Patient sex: F
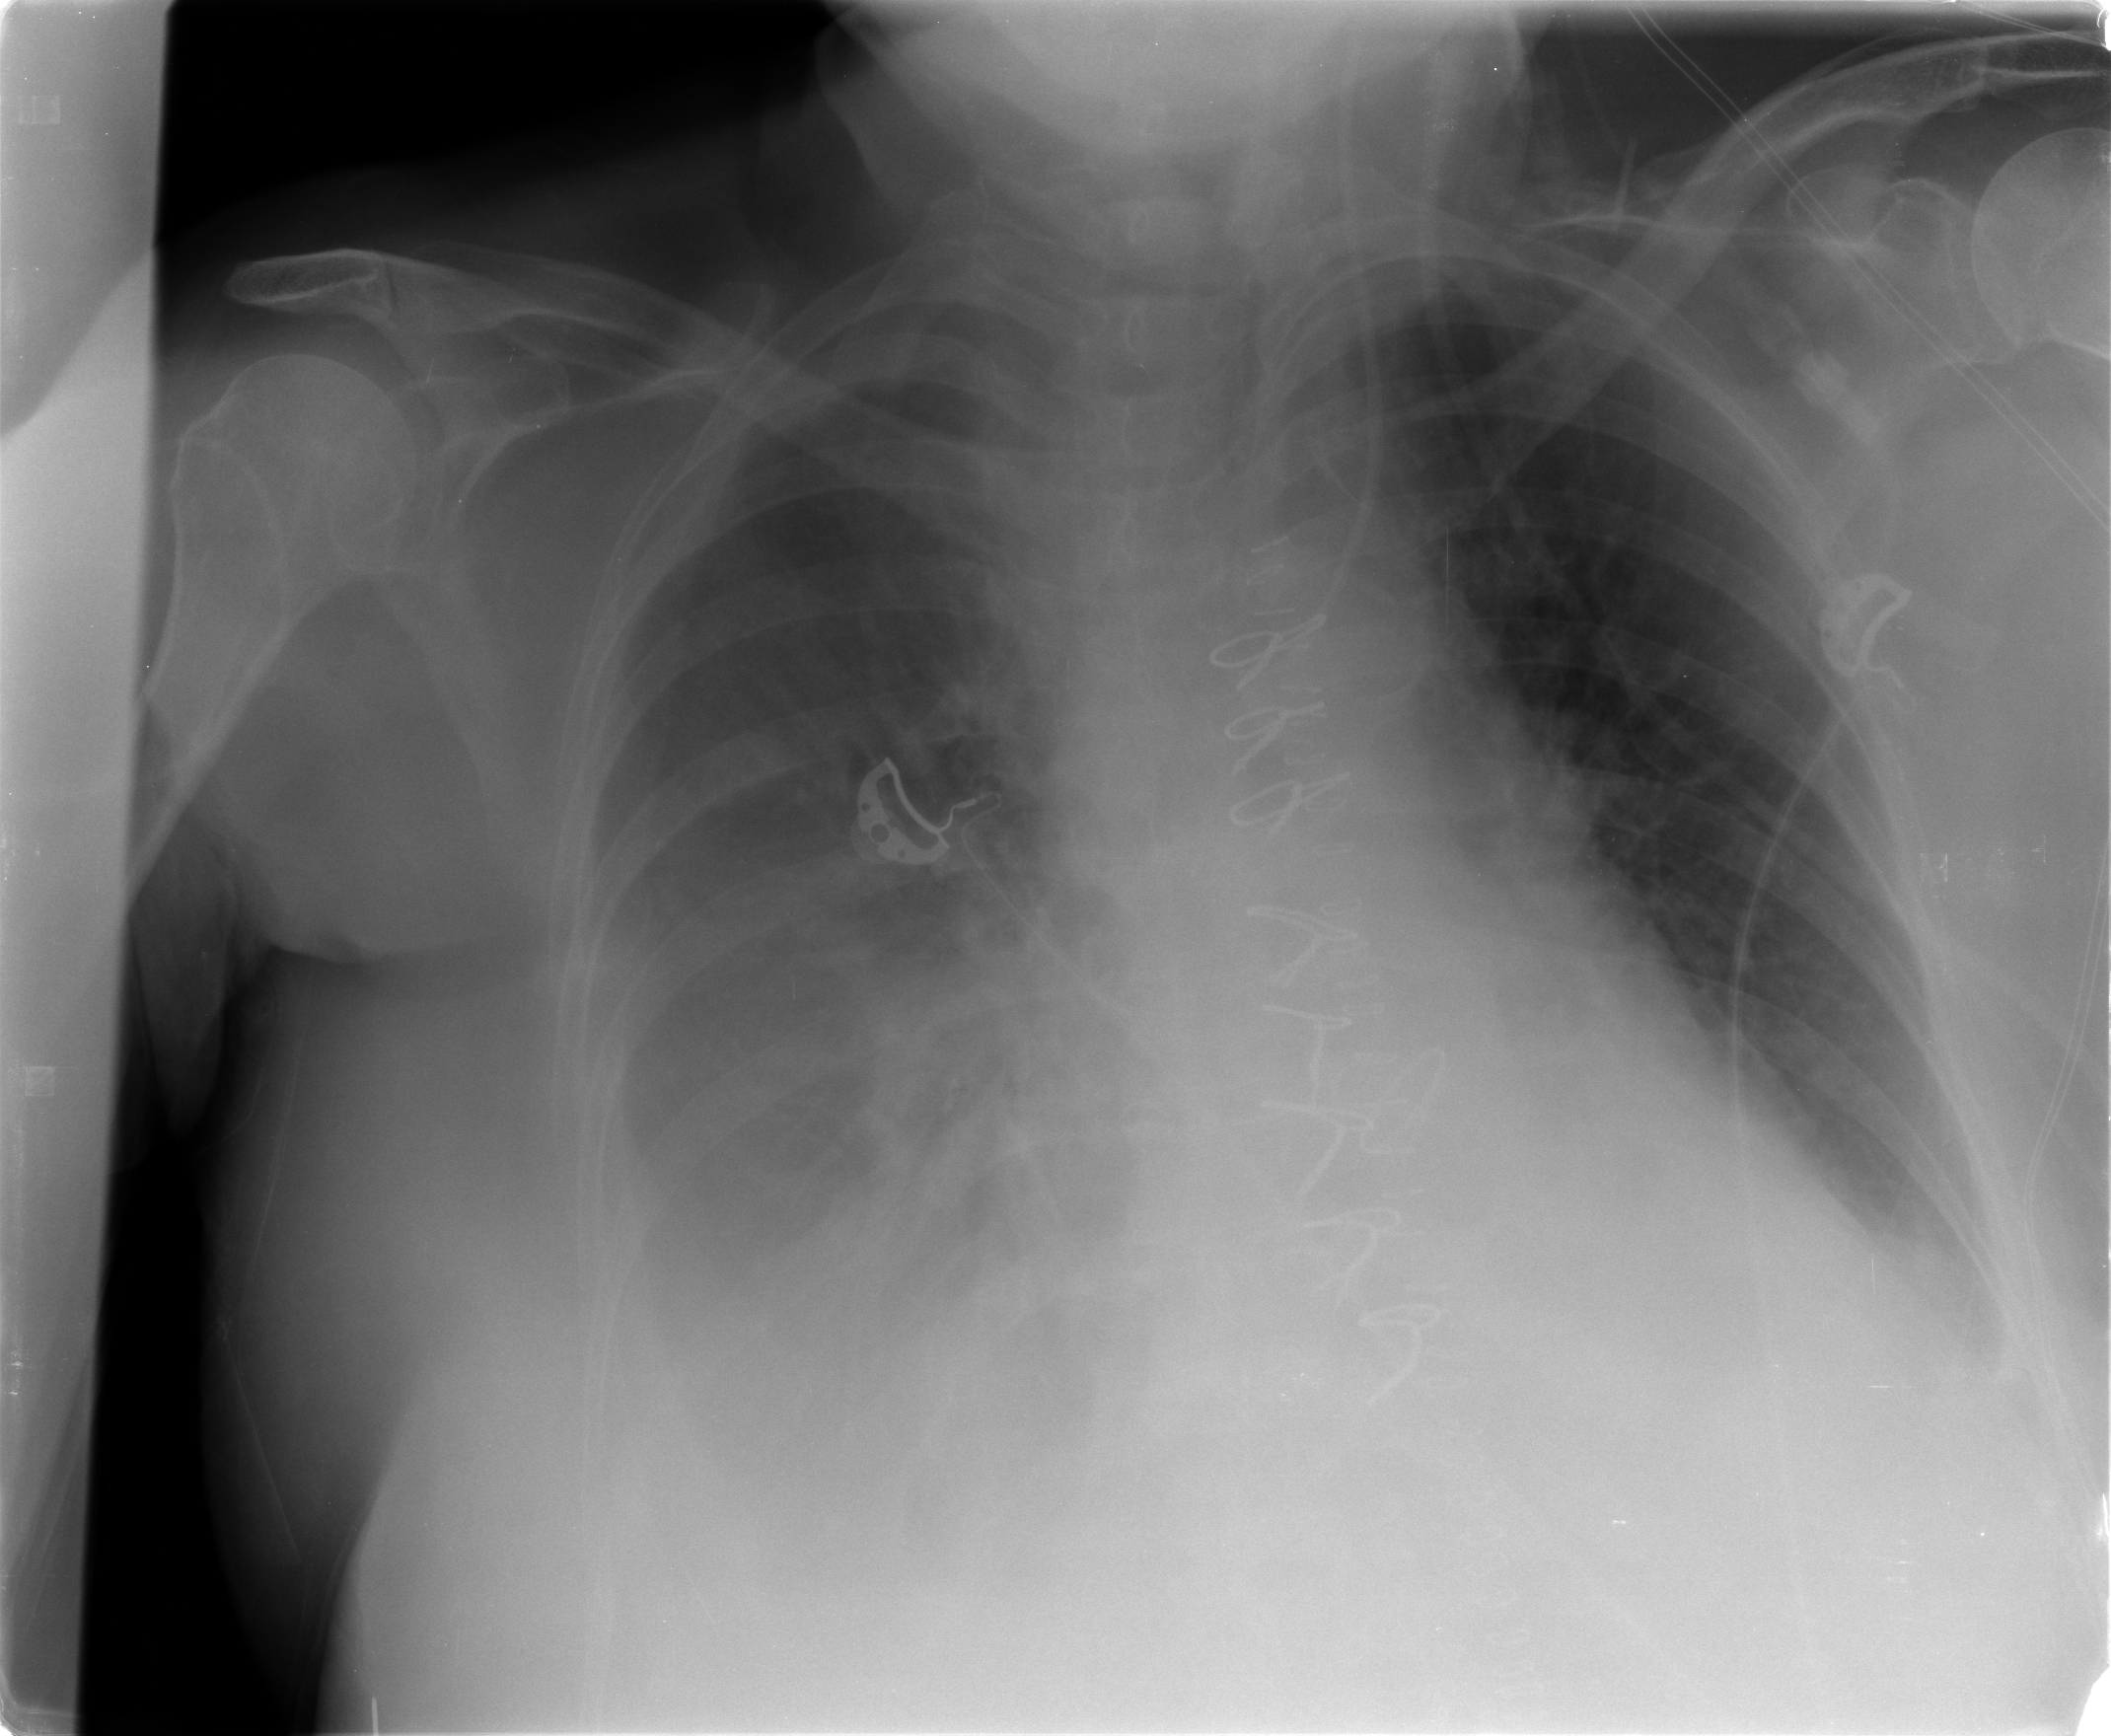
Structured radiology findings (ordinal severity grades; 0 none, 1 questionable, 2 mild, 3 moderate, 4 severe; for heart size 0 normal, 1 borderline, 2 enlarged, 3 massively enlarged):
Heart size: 2
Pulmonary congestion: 2
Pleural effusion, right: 4
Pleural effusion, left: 2
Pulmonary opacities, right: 0
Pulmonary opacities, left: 0
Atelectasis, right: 3
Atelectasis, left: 2